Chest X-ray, AP view. Patient: 14 years old, sex F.
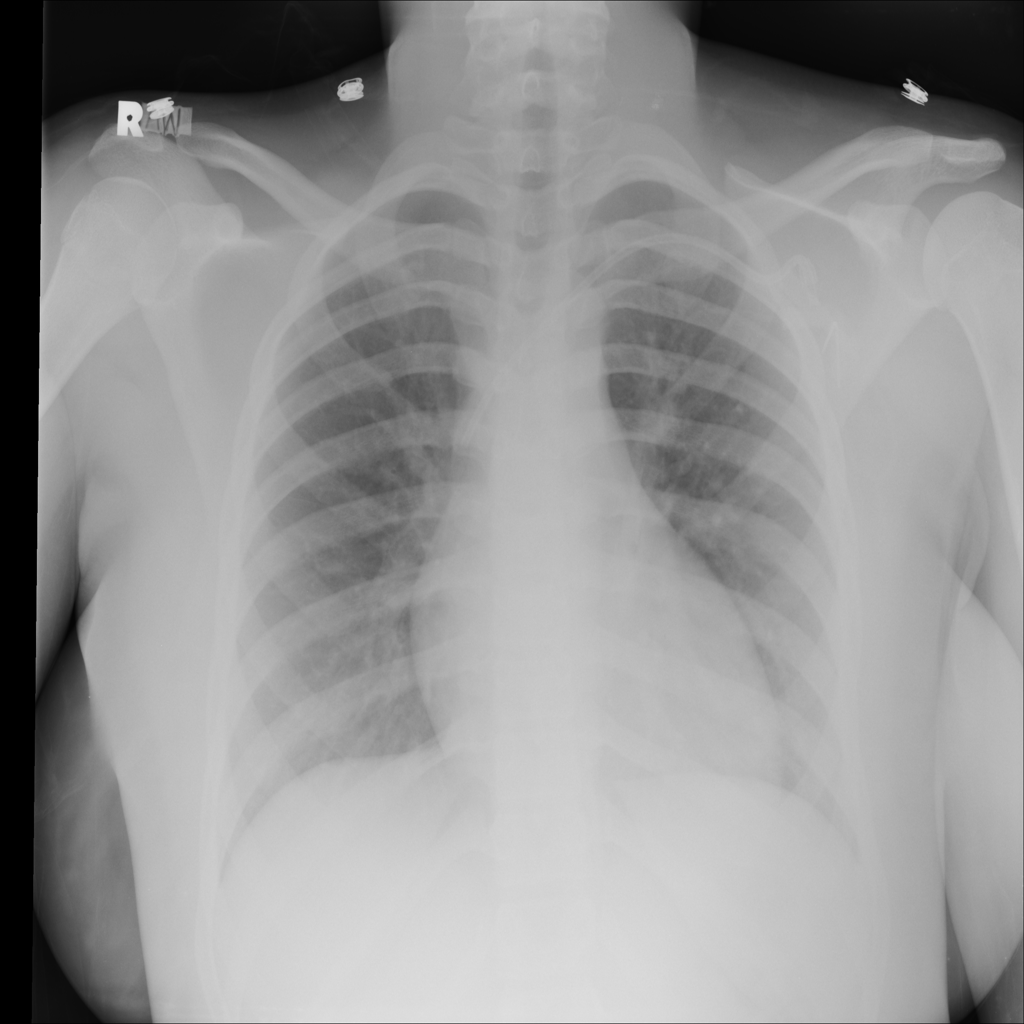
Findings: No Finding